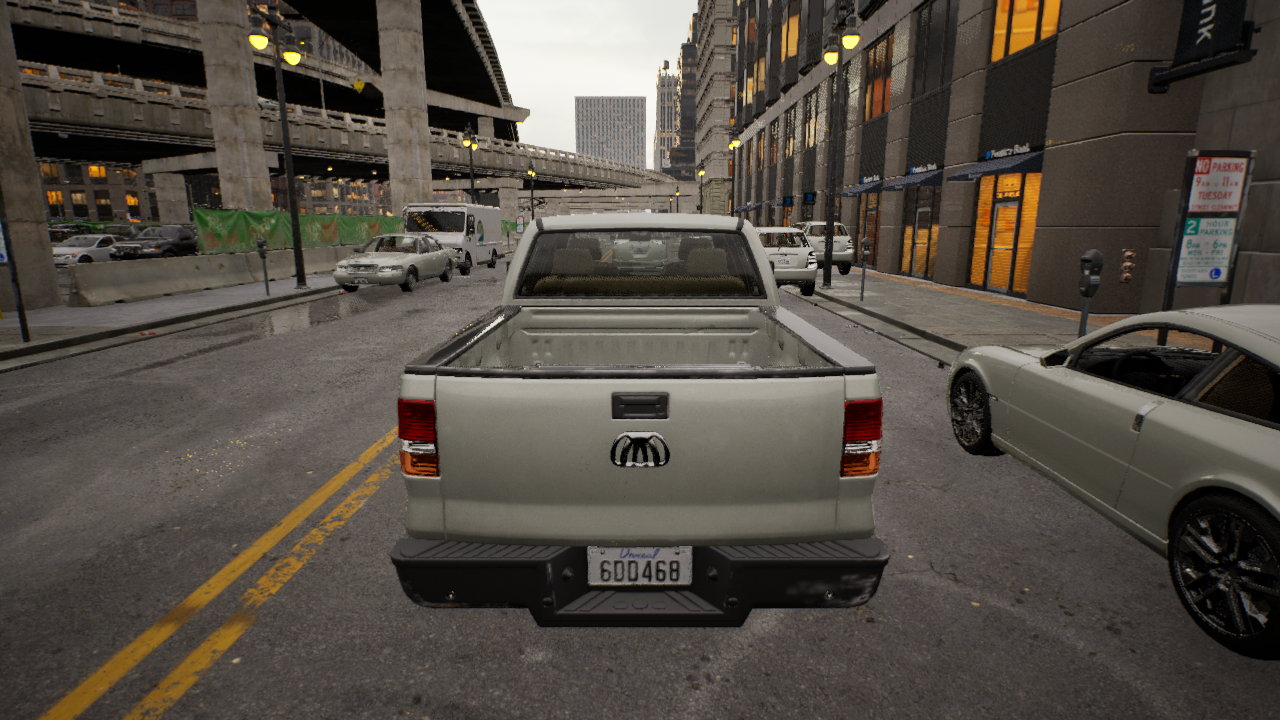
Venue: downtown
Lighting: golden hour
Vehicle rig: pickup